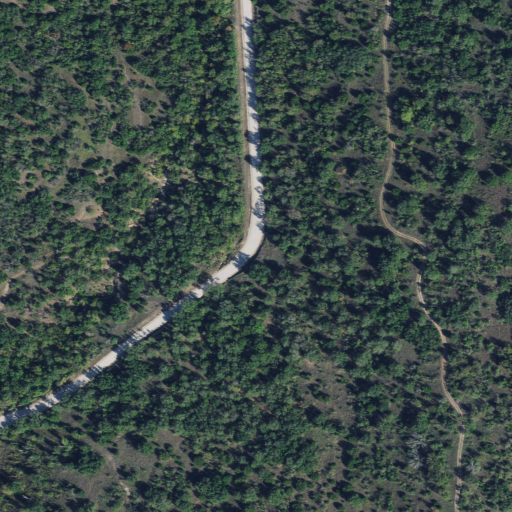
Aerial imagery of gap in Texas named Smith Gap containing deciduous forest, shrub, evergreen forest, and mixed forest